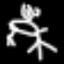
Label: frog